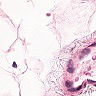
Metastatic tissue present: no